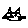
Label: cat